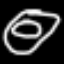
Label: donut